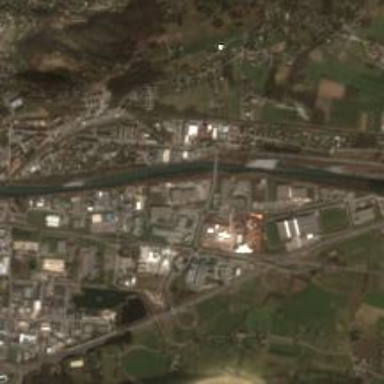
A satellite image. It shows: Industrial area.